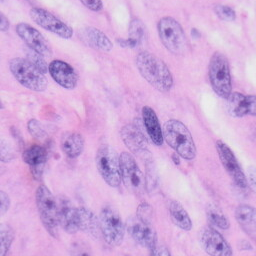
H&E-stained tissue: Skin